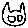
Label: cat